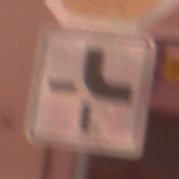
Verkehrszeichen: VerlaufVorfahrtsstrasse4
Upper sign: Stop
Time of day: Night
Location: Outdoor (Urban)
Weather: Overcast
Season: Winter
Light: Artificial